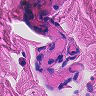
Metastatic tissue present: no